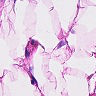
Metastatic tissue present: no